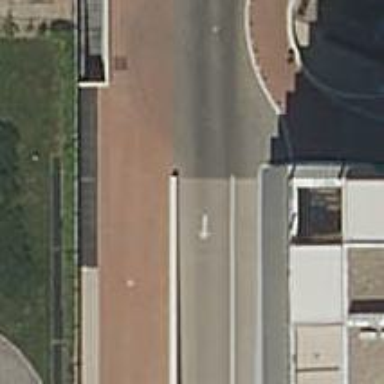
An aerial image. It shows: Paved footway.